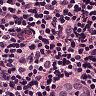
Metastatic tissue present: no